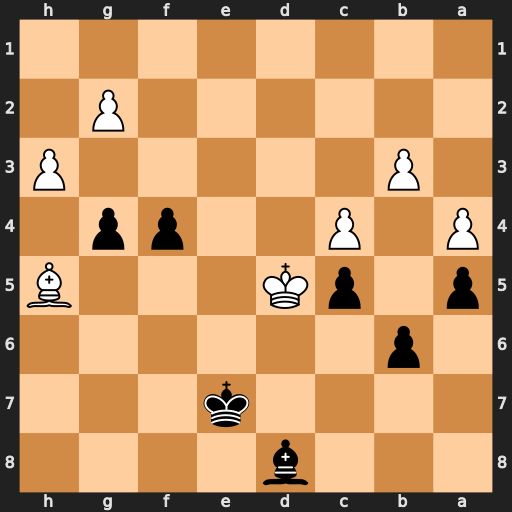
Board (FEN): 3b4/4k3/1p6/p1pK3B/P1P2pp1/1P5P/6P1/8
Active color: b
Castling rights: -
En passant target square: -
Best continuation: f3 gxf3 g3